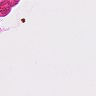
Metastatic tissue present: no